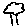
Label: tree